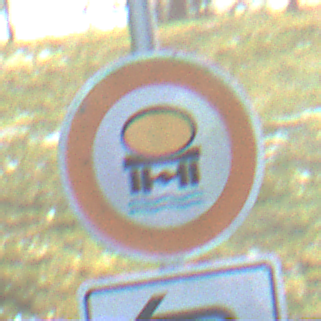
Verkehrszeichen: VerbotFahrzeugeWassergefaehrdenderLadung
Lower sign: RichtungsangabeDurchPfeile2
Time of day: MorningAfternoon
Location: Outdoor (Nature)
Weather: Clear
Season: Winter
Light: Natural